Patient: sex F, age 58
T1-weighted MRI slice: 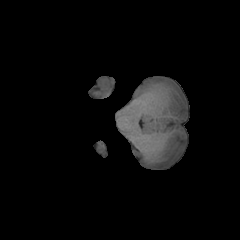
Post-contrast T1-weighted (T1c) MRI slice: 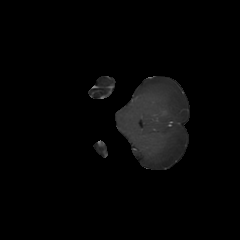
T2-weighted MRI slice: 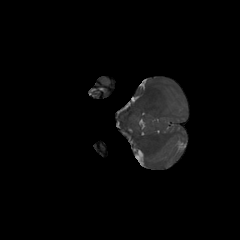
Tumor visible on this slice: no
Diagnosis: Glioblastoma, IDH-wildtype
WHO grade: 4